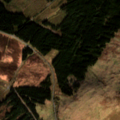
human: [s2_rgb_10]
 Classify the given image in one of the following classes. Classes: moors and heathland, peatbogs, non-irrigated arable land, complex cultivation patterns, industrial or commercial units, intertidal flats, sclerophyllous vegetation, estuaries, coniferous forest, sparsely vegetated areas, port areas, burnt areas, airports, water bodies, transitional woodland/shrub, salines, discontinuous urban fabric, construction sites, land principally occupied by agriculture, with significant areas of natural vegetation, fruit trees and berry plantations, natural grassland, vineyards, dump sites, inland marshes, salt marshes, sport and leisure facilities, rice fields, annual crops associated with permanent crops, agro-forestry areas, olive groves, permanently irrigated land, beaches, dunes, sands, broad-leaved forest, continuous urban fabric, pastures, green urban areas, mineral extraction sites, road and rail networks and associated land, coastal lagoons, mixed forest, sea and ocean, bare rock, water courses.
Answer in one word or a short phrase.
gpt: coniferous forest, natural grassland, transitional woodland/shrub